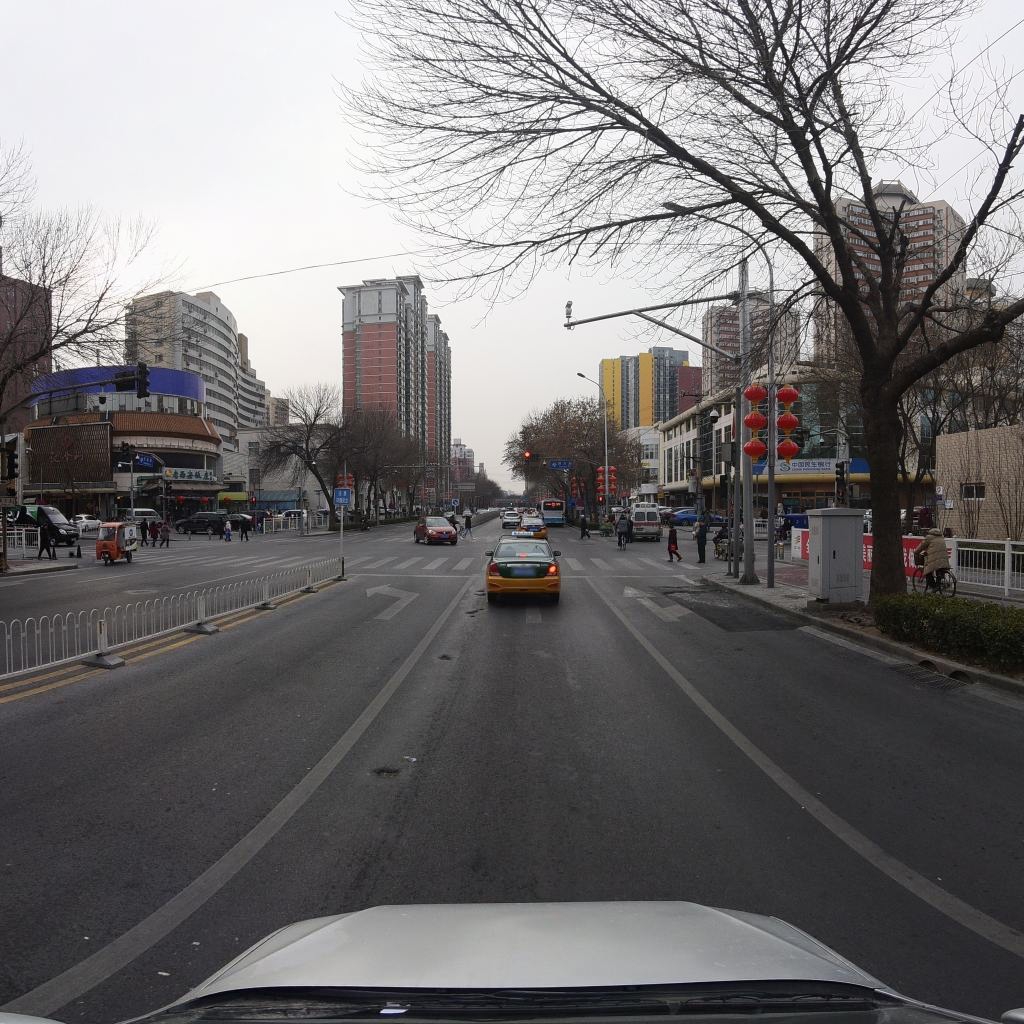
Region: Fengtai
Road damage annotations: longitudinal crack, pothole, pothole